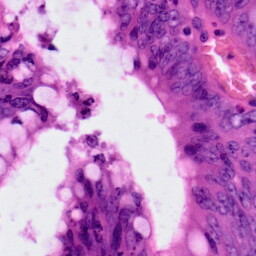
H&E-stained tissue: Colon